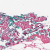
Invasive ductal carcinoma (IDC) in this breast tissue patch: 0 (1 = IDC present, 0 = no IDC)